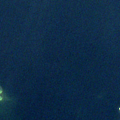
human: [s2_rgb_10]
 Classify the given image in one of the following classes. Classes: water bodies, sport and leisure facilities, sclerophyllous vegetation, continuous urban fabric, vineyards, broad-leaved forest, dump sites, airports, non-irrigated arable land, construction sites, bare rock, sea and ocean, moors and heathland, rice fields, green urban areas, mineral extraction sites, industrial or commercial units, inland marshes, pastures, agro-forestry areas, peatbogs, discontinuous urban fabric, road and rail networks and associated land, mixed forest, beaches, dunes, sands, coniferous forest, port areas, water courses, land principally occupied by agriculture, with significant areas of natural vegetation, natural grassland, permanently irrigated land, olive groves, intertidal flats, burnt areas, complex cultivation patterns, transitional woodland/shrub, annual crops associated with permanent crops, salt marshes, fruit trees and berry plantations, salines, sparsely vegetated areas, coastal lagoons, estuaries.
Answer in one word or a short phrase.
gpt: mixed forest, water bodies